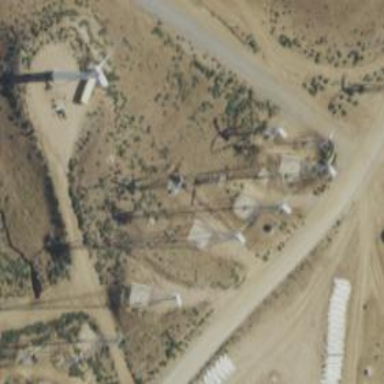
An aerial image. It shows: Wind power generator utilizing wind turbines.